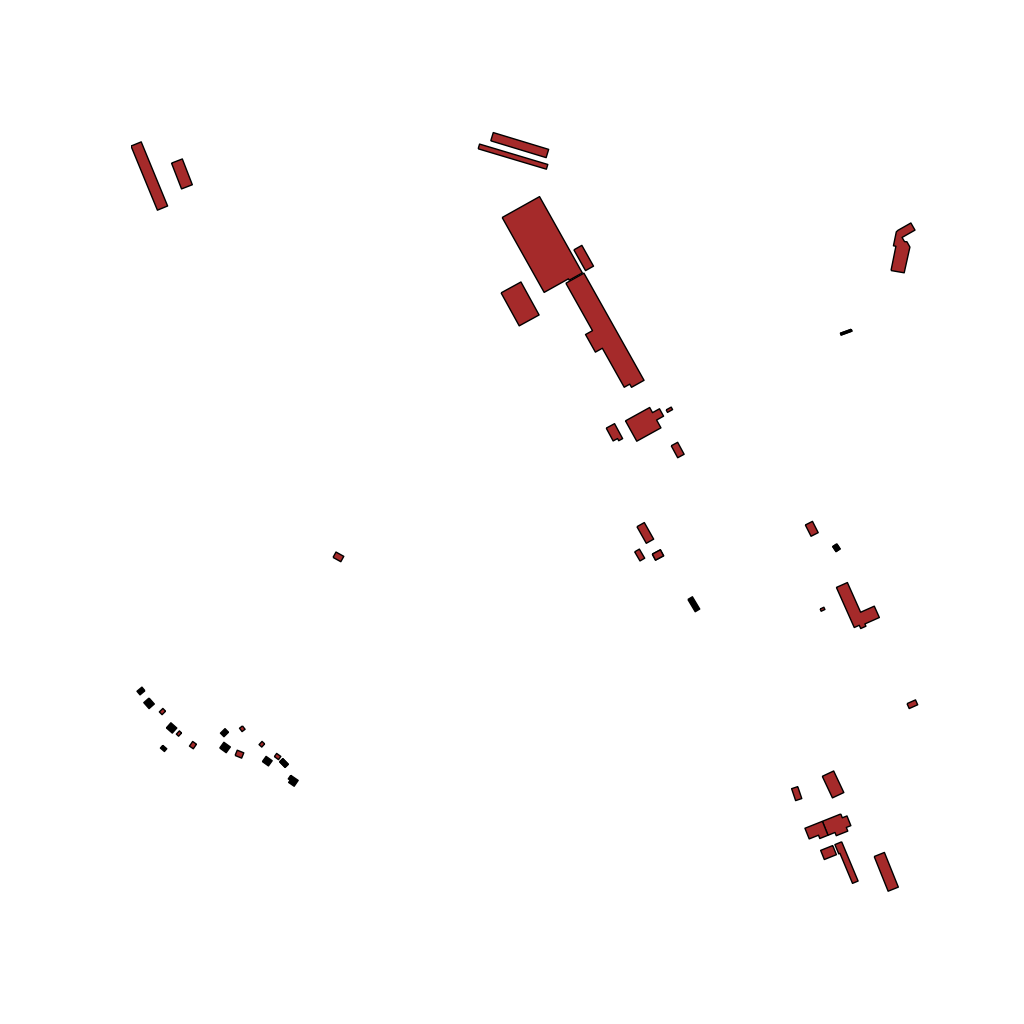
Tags: overhead vector_map, industrial, recreation, residential, transport, individual_rise, low_rise, density_1, Building, Facility, 1.0 km²